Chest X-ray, AP view. Patient: 70 years old, sex M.
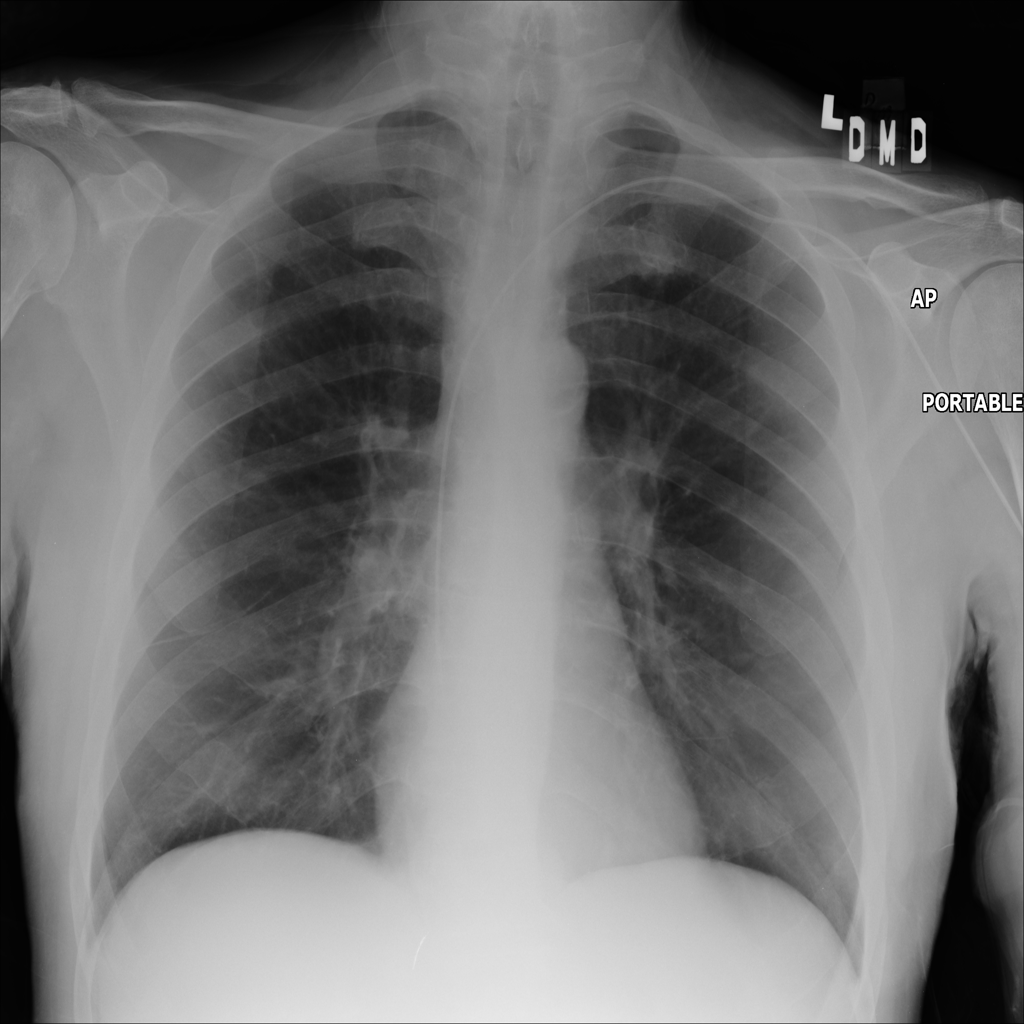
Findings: No Finding